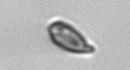
Label: Cryptophyta